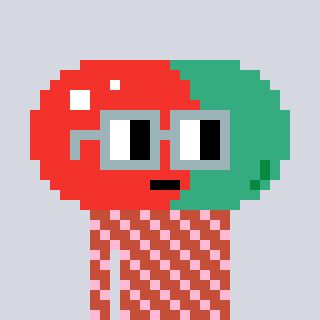
a pixel art character with square dark gray glasses, a pill-shaped head and a rust-colored body on a cool background